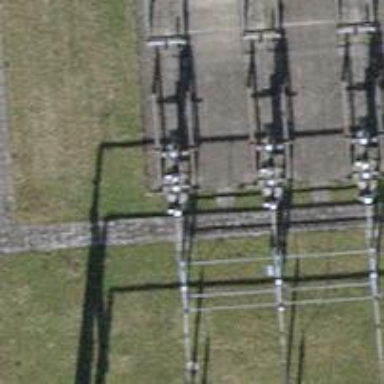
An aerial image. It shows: Bay for power lines.